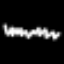
Label: squiggle